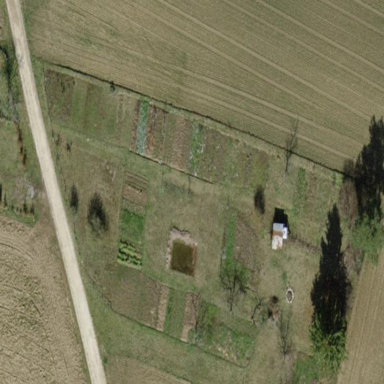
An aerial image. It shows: Garden that is leisure land.